Current action and preconditions to check: trajectory_clear

Your task: For each precondition in the list above, predict whether it will hold at this action.

Consider the current scene as observed from the mobile robot's camera, and analyze the predicted future states of all dynamic agents (e.g., people, animals, vehicles, or any moving entities) within the NEXT SECOND.

IMPORTANT: Only answer "very likely" if you are absolutely certain—based on strong, clear evidence—that a dynamic agent will violate the precondition in the predicted future state. Do NOT answer "very likely" for unlikely, ambiguous, or low-probability risks.

Ask yourself for each precondition: Is there a high probability, with clear and convincing evidence, that the predicted future states of any dynamic agent will interfere with the predicted future state of the currently executing action within the NEXT SECOND, causing that precondition to fail?

Assess the risk level based on these predictions. Use "likely" or "very likely" if motions create a clear risk of interference.

Use "neutral" or "improbable" if agents are nearby but their predicted paths are clearly diverging or non-conflicting.

Failure Risk Categories: "very improbable", "improbable", "neutral", "likely", "very likely"

Answer Format: Output ONLY the probability_of_failure value from these categories: "very improbable", "improbable", "neutral", "likely", "very likely"

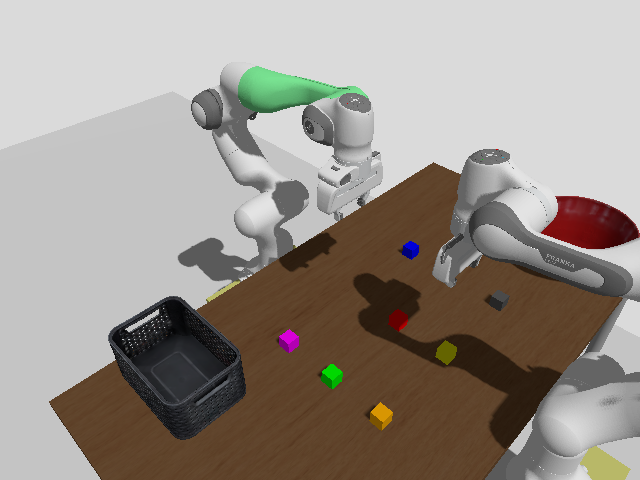

Answer: very improbable